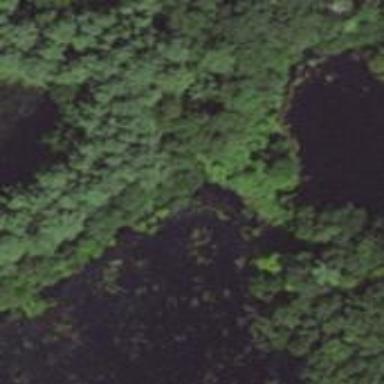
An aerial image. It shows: Marsh wetland.